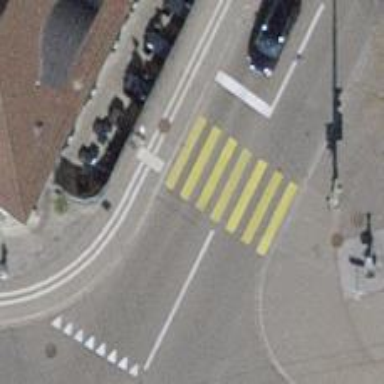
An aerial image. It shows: Crossing with traffic signals.